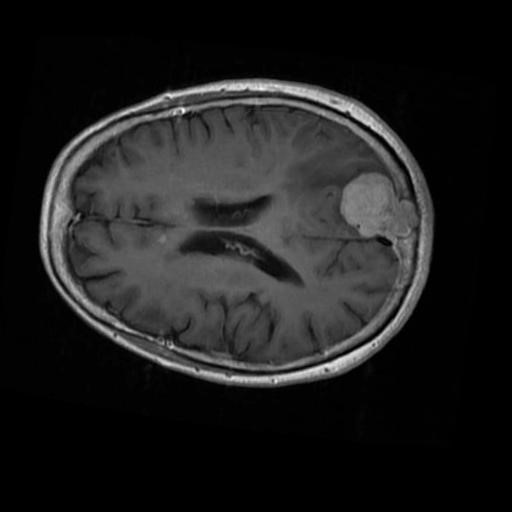
Label: brain_menin